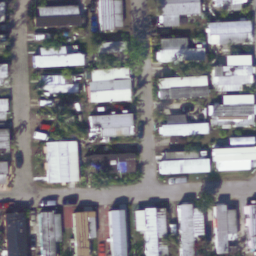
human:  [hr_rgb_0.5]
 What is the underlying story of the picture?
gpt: mobile home park